Question: I have a table in PostgreSQL 8.4:
'''
DROP TABLE filedata_temp;
CREATE TABLE filedata_temp
(
num serial NOT NULL,
id integer,
kadnum character(25),
deleted character(3),
the_geom geometry,
status_id integer,
CONSTRAINT filedata_temp_pkey PRIMARY KEY (num)
)
WITH (
OIDS=FALSE
);
ALTER TABLE filedata_temp OWNER TO postgres;
'''
Simple data:

In java i do:
'''
Class.forName("org.postgresql.Driver");
Connection ce= null;
ce = DriverManager.getConnection("jdbc:postgresql://localhost:5432/postgis","postgres","123456");
Statement se = null;
se = ce.createStatement();
Integer idn=null;
System.out.println("idnnull= "+idn);
ResultSet id=se.executeQuery("SELECT num FROM filedata_temp ORDER BY num DESC LIMIT 1");
while(id.next()){
idn=id.getInt("num");
System.out.println("query= "+idn);
}
if(idn==null){
idn=1;
}
ce.close();
se.close();
System.out.println("idn= "+idn);
'''
And in console i get this:
'''
idnnull= null
idn= 1
'''
So i not get a 'System.out.println("query= "+idn);' in console. Its mean that ResultSet is empty. But if i make this query in PostgreSQL i get a normal response. Whats wrong?
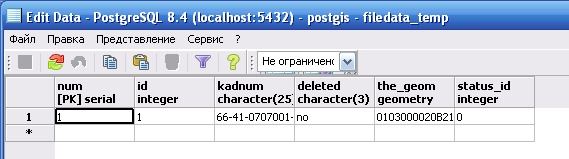
Answer: Result Set documentation says that method next returns true if the new current row is valid or false if there are no more rows.
So query result is not ok. Check your database connection, maybe you are connected to some other database which has empty table filedata_temp or some related problem.